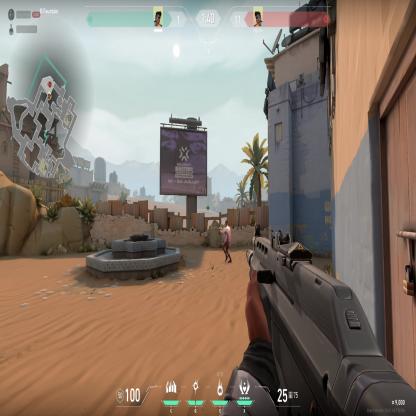
Label: enemy